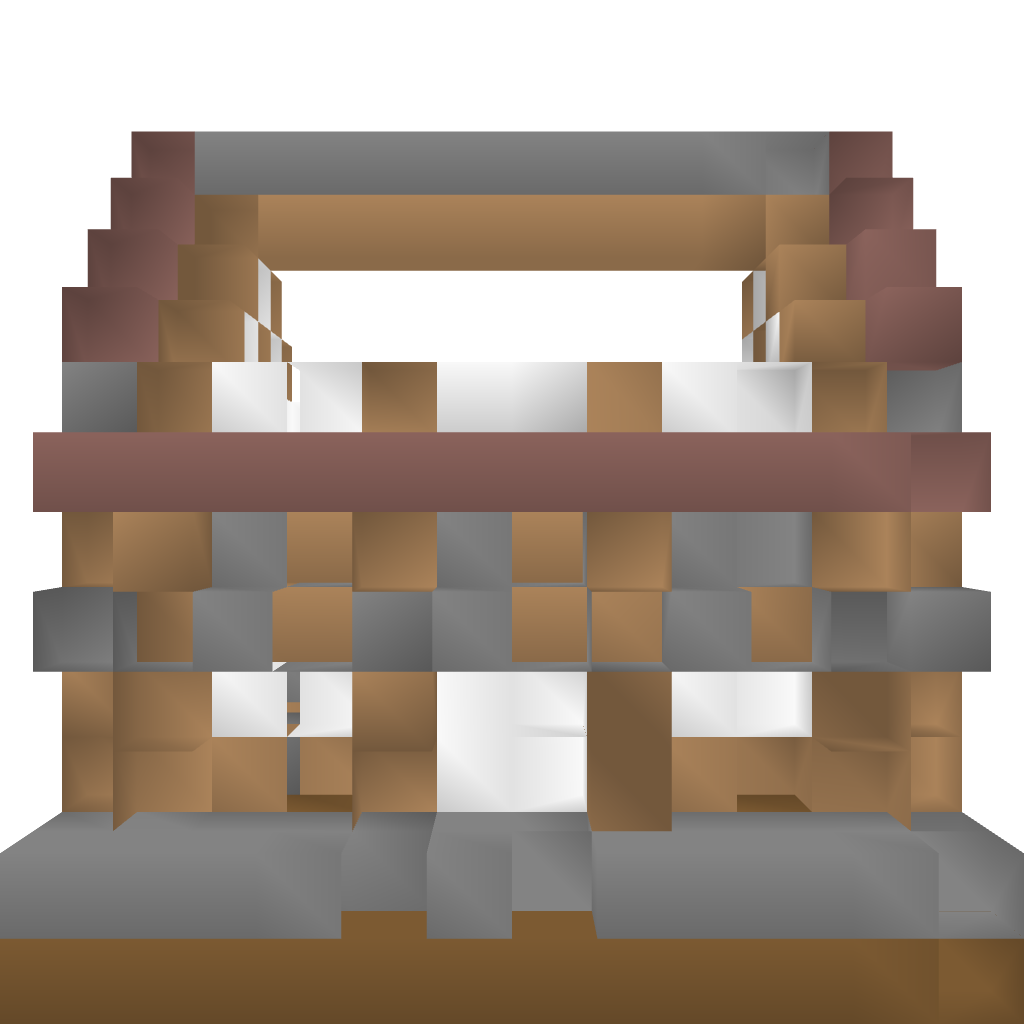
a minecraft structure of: Basic Survival House 1 bad low quality